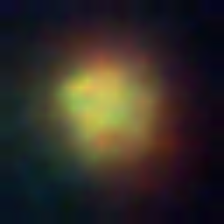
Taxon: NanoPlankton
Group: Other